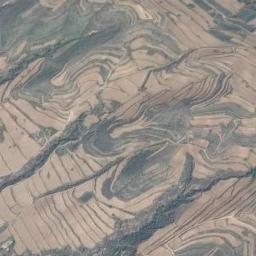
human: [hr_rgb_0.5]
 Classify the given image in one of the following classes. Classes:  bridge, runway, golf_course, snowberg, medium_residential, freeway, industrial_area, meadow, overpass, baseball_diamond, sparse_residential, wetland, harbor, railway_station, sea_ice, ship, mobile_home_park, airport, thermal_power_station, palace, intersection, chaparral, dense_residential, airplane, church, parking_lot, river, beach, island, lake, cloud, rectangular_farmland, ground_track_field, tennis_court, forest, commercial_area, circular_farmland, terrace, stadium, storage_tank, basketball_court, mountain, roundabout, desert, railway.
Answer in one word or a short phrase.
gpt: terrace